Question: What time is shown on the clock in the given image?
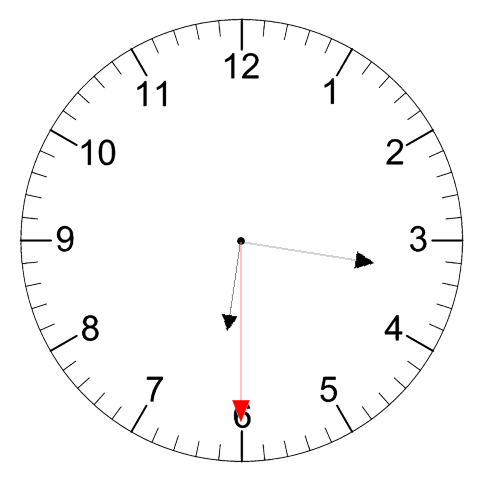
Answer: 06:16:30